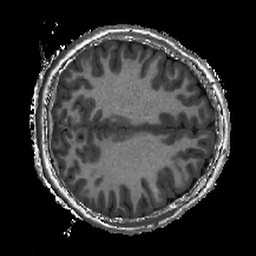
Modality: T1w
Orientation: axial
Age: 12
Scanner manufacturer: siemens
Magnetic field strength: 3 T
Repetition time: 2.4 s
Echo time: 0.00224 s